Question: I have been working on using OpenEars v2.03 iOS framework project in xamarin iOS Binding project. Let me explain what i did so far,.I'm new to XCode, Xamarin and all this Binding things. This gonna be a big questions, so hold your breath...
1) Build the OpenEars framework project in Xcode for Simulator.
Copied the "OpenEars" file from and renamed to ""
Likewise build the same library for iPhone 4s Device by connecting the device to Mac and chosen the target to my iPhone. Finally copied the generated OpenEars and renamed it to ""
2) Using command bundled the two file (libOpenEars-i386.a, libOpenEars-armv7.a) to a single file "libOpenEars.a" using the below command.
'''
lipo -create -output libOpenEars.a libOpenEars-i386.a libOpenEars-armv7.a
'''
3) Created a Binding project in Xamarin Studio and added the libOpenEars.a, it generates a automatically. Below is the following code,
'''
using System;
using ObjCRuntime;
[assembly: LinkWith ("libOpenEars.a", LinkTarget.ArmV7 | LinkTarget.Simulator, SmartLink = true, ForceLoad = true, Frameworks="AudioToolbox AVFoundation", IsCxx=true, LinkerFlags = "-lstdc++")]
'''
I tried changing the liker flags LinkerFlags = "-lstdc++ -lc++ -ObjC" and SmartLink=false.
4) My ApiDefinition file contain all interface for OpenEars, i just added only one interface here.
'''
[BaseType(typeof(NSObject))]
[Protocol]
interface OEEventsObserver
{
[Wrap ("WeakDelegate")]
OEEventsObserverDelegate Delegate { get; set; }
[Export ("delegate", ArgumentSemantic.Assign), NullAllowed]
NSObject WeakDelegate { get; set; }
}
'''
5) Referenced the OpenEars.dll to my iOS sample project.
6) Add the language model and acoustic model in the Binding library itself. (Even though it is not needed for dynamic Language model generation , i used the old OpenEars sample project from this <URL>.
'''
public partial class OpenEarsNewApiViewController : UIViewController
{
OEEventsObserver observer;
OEFliteController fliteController;
OEPocketsphinxController pocketSphinxController;
String pathToLanguageModel;
String pathToDictionary;
String pathToAcousticModel;
String firstVoiceToUse;
String secondVoiceToUse;
static bool UserInterfaceIdiomIsPhone {
get { return UIDevice.CurrentDevice.UserInterfaceIdiom == UIUserInterfaceIdiom.Phone; }
}
public void init()
{
try
{
observer = new OEEventsObserver();
observer.Delegate = new OpenEarsEventsObserverDelegate (this);
pocketSphinxController = new OEPocketsphinxController ();
fliteController = new OEFliteController();
firstVoiceToUse = "cmu_us_slt";
secondVoiceToUse = "cmu_us_rms";
pathToLanguageModel = NSBundle.MainBundle.ResourcePath + System.IO.Path.DirectorySeparatorChar + "OpenEars1.languagemodel";
pathToDictionary = NSBundle.MainBundle.ResourcePath + System.IO.Path.DirectorySeparatorChar + "OpenEars1.dic";
pathToAcousticModel = NSBundle.MainBundle.ResourcePath;
}
catch(Exception e) {
Console.WriteLine ("Exception Message :"+e.Message);
Console.WriteLine ("Inner Exception Mesage :"+e.InnerException.Message);
}
}
public OpenEarsNewApiViewController (IntPtr handle) : base (handle)
{
init ();
}
#region Update
public void UpdateStatus (String text)
{
txtStatus.Text = text;
}
public void UpdateText (String text)
{
txtOutput.Text = text;
}
public void UpdateButtonStates (bool hidden1, bool hidden2, bool hidden3, bool hidden4)
{
btnStartListening.Hidden = hidden1;
btnStopListening.Hidden = hidden2;
btnSuspend.Hidden = hidden3;
btnResume.Hidden = hidden4;
}
public void Say (String text)
{
//fliteController.SaywithVoice (text, secondVoiceToUse);
}
public void StartListening ()
{
//pocketSphinxController.RequestMicPermission ();
if (!pocketSphinxController.IsListening) {
//NSString *correctPathToMyLanguageModelFile = [NSString stringWithFormat:@"%@/TheNameIChoseForMyLanguageModelAndDictionaryFile.%@",[NSSearchPathForDirectoriesInDomains(NSCachesDirectory, NSUserDomainMask, YES) objectAtIndex:0],@"DMP"];
pocketSphinxController.StartListeningWithLanguageModelAtPath (
pathToLanguageModel,
pathToDictionary,
pathToAcousticModel,
false
);
} else {
new UIAlertView ("Notify !!","Already Listening",null,"OK","Stop").Show();
}
}
public void StopListening ()
{
//pocketSphinxController.StopListening ();
}
public void SuspendRecognition ()
{
pocketSphinxController.SuspendRecognition ();
}
public void ResumeRecognition ()
{
pocketSphinxController.ResumeRecognition ();
}
#endregion
#region Event Handlers
partial void btnStartListening_TouchUpInside (UIButton sender)
{
try
{
StartListening();
//fliteController.Init();
//Console.WriteLine("Speech in Progress :"+fliteController.SpeechInProgress);
//fliteController.Say("Hai", new OEFliteVoice());
UpdateButtonStates (true, false, false, true);
Console.WriteLine("Speech in Progress :"+fliteController.SpeechInProgress);
}
catch(Exception e)
{
Console.WriteLine(e.Message);
}
}
partial void btnStopListening_TouchUpInside (UIButton sender)
{
StopListening ();
UpdateButtonStates (false, true, true, true);
}
partial void btnSuspend_TouchUpInside (UIButton sender)
{
SuspendRecognition ();
UpdateButtonStates (true, false, true, false);
}
partial void btnResume_TouchUpInside (UIButton sender)
{
ResumeRecognition ();
UpdateButtonStates (true, false, false, true);
}
}
'''
'''
// nothing much here just to check the status and debugging
public class OpenEarsEventsObserverDelegate:OEEventsObserverDelegate
{
OpenEarsNewApiViewController _controller;
public OpenEarsNewApiViewController controller {
get {
return _controller;
}
set {
_controller = value;
}
}
public OpenEarsEventsObserverDelegate (OpenEarsNewApiViewController ctrl)
{
controller = ctrl;
}
public override void PocketsphinxRecognitionLoopDidStart()
{
//base.PocketsphinxRecognitionLoopDidStart();
Console.WriteLine ("Pocketsphinx is starting up");
controller.UpdateStatus ("Pocketsphinx is starting up");
}
public override void PocketsphinxDidReceiveHypothesis (Foundation.NSString hypothesis, Foundation.NSString recognitionScore, Foundation.NSString utteranceID)
{
controller.UpdateText ("Heard: " + hypothesis);
controller.Say ("You said: " + hypothesis);
}
public override void PocketSphinxContinuousSetupDidFail ()
{
}
public override void PocketsphinxDidCompleteCalibration ()
{
Console.WriteLine ("Pocket calibration is complete");
controller.UpdateStatus ("Pocket calibratio is complete");
}
public override void PocketsphinxDidDetectSpeech ()
{
}
public override void PocketsphinxDidStartListening ()
{
Console.WriteLine ("Pocketsphinx is now listening");
controller.UpdateStatus ("Pocketphinx is now listening");
controller.UpdateButtonStates (true, false, false, true);
}
public override void PocketsphinxDidStopListening ()
{
}
public override void PocketsphinxDidStartCalibration ()
{
Console.WriteLine ("Pocketsphinx calibration has started.");
controller.UpdateStatus ("Pocketsphinx calibration has started");
}
public override void PocketsphinxDidResumeRecognition ()
{
}
public override void PocketsphinxDidSuspendRecognition ()
{
}
public override void PocketsphinxDidDetectFinishedSpeech ()
{
}
public override void FliteDidStartSpeaking ()
{
}
public override void FliteDidFinishSpeaking ()
{
}
}
'''
This works perfectly on iOS simulator but not running on real device.

I got this Error message while running on device.I'm getting the same message for all the interfaces.
'''
Exception Message :Wrapper type 'OpenEars.OEEventsObserver' is missing its native ObjectiveC class 'OEEventsObserver'.
2015-05-15 12:55:26.996 OpenEarsNewApi[1359:231264] Unhandled managed exception: Exception has been thrown by the target of an invocation. (System.Reflection.TargetInvocationException)
at System.Reflection.MonoCMethod.InternalInvoke (System.Object obj, System.Object[] parameters) [0x00016] in /Developer/MonoTouch/Source/mono/mcs/class/corlib/System.Reflection/MonoMethod.cs:543
'''
Am i missing anything related to Binding for devices?
i tried building the same .dll using make files also, but got the same error message.
'''
xcodebuild -project OpenEars.xcodeproj -target OpenEars -sdk iphonesimulator8.2 -arch i386 -configuration Release clean build
xcodebuild -project OpenEars.xcodeproj -target OpenEars -sdk iphoneos -arch armv7 -configuration Release clean build
'''
'''
BTOUCH=/Developer/MonoTouch/usr/bin/btouch-native
all: OpenEars.dll
OpenEars.dll: AssemblyInfo.cs OpenEars.cs libOpenEars.a
$(BTOUCH) -unsafe --new-style -out:$@ OpenEars.cs -x=AssemblyInfo.cs --link-with=libOpenEars.a,libOpenEars.a
clean:
-rm -f *.dll
'''
Check the complete mtouch <URL>
'''
$lipo -info libOpenEars.a
Architectures in the fat file: libOpenEars.a are: i386 armv7
'''
Check the
$nm -arch armv7 libOpenEars.a
<URL>
'''
$ nm -arch i386 libOpenEars.a | grep OEEvent
'''
'''
U _OBJC_CLASS_$_OEEventsObserver
00006aa0 S l_OBJC_LABEL_PROTOCOL_$_OEEventsObserverDelegate
000076f0 S l_OBJC_PROTOCOL_$_OEEventsObserverDelegate
warning: /Applications/Xcode.app/Contents/Developer/Toolchains/XcodeDefault.xctoolchain/usr/bin/nm: no name list
libOpenEars.a(OEEventsObserver.o):
<PHONE> S _OBJC_CLASS_$_OEEventsObserver
<PHONE> S _OBJC_IVAR_$_OEEventsObserver._delegate
<PHONE> S _OBJC_METACLASS_$_OEEventsObserver
U _OBJC_CLASS_$_OEEventsObserver
00002d90 S l_OBJC_LABEL_PROTOCOL_$_OEEventsObserverDelegate
000035a0 S l_OBJC_PROTOCOL_$_OEEventsObserverDelegate
'''
'''
$nm -arch armv7 libOpenEars.a | grep OEEvent
'''
'''
U _OBJC_CLASS_$_OEEventsObserver
<PHONE> S l_OBJC_LABEL_PROTOCOL_$_OEEventsObserverDelegate
000062d8 S l_OBJC_PROTOCOL_$_OEEventsObserverDelegate
warning: /Applications/Xcode.app/Contents/Developer/Toolchains/XcodeDefault.xctoolchain/usr/bin/nm: no name list
libOpenEars.a(OEEventsObserver.o):
00001cb4 S _OBJC_CLASS_$_OEEventsObserver
00001cb0 S _OBJC_IVAR_$_OEEventsObserver._delegate
00001cc8 S _OBJC_METACLASS_$_OEEventsObserver
U _OBJC_CLASS_$_OEEventsObserver
<PHONE> S l_OBJC_LABEL_PROTOCOL_$_OEEventsObserverDelegate
00002e50 S l_OBJC_PROTOCOL_$_OEEventsObserverDelegate
'''
I'm not sure what i am missing. Yup there is lot of grammar mistakes and i Thank you for your time spend on reading this.
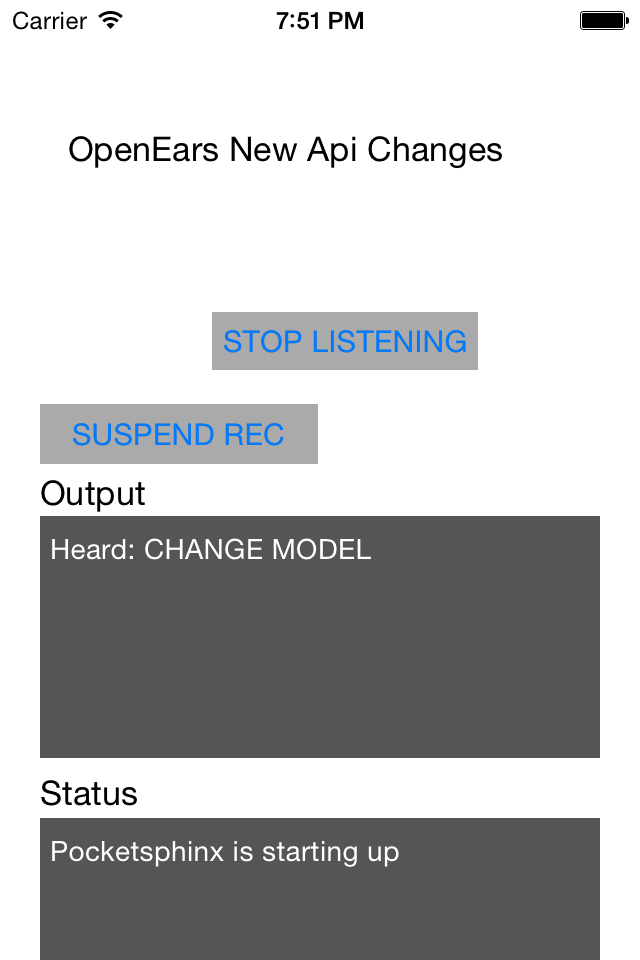
Answer: Thanks @poupou and @Halle for your valuable comments. Finally i build the fat binary using all the architectures including arm64 and x86_64 (must). Used lipo to build all in one package.Now that works like charm !... Also set the project properties-> Advanced-> SupportedArchi. -> ARMv7 for running in device like ipad 2 and iPhone 4. Still need to test in iPhone 6 and 6+, i hope that might also support since they are arm64 family. I'm not sure about how this works on ARMv7s like(iPhone 5, iPhone 5c, iPad 4). I'm not seeing the ARMv7s support in OpenEars v2.03.